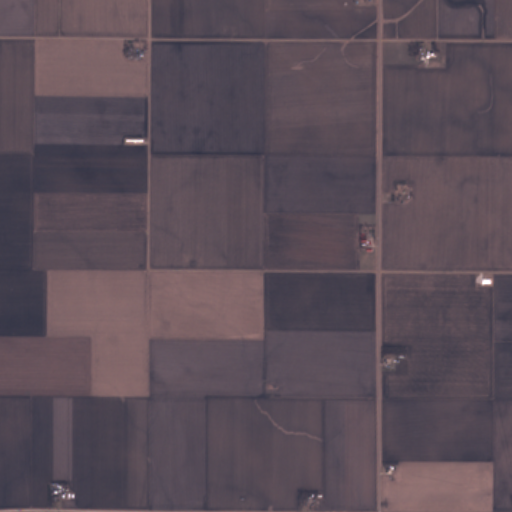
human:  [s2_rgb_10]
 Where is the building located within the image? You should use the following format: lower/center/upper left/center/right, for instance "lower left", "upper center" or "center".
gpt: The building is located in the lower center of the image.
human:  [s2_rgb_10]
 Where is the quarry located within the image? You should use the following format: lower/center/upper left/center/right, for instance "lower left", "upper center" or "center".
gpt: There is no quarry in the image.